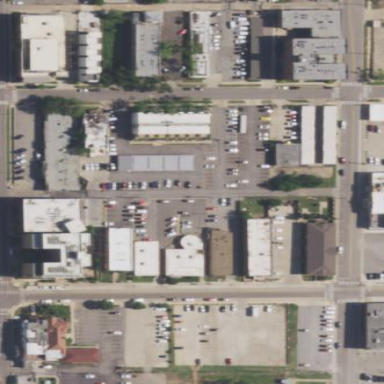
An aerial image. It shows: Commercial area.